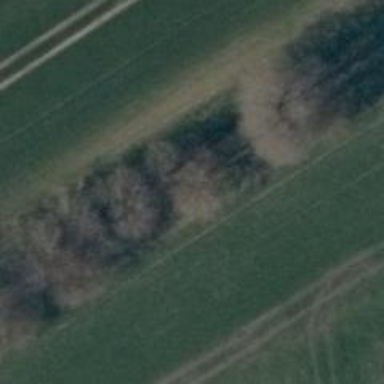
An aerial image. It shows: Row of trees in natural setting.